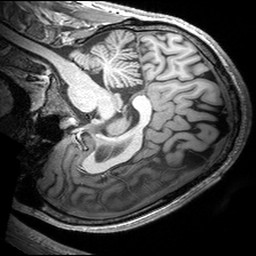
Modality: T1w
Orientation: sagittal
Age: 25
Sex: male
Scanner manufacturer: siemens
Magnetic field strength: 3 T
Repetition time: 2.53 s
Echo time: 0.00299 s